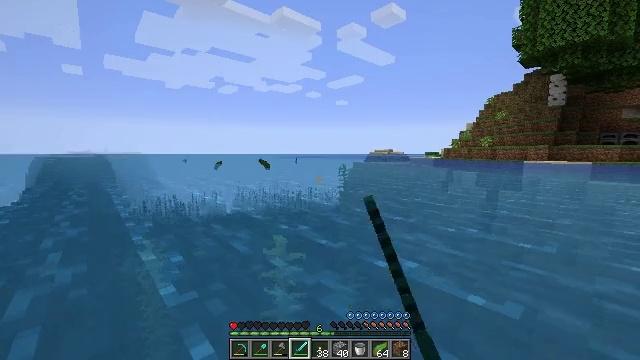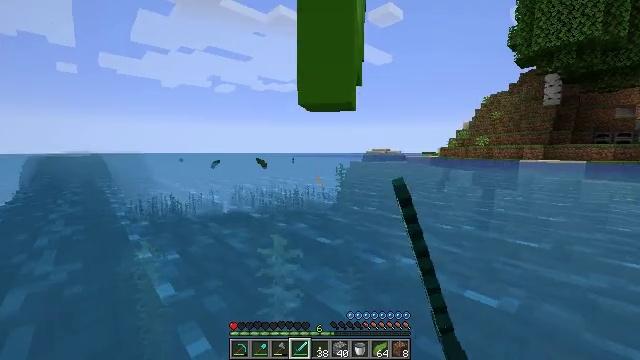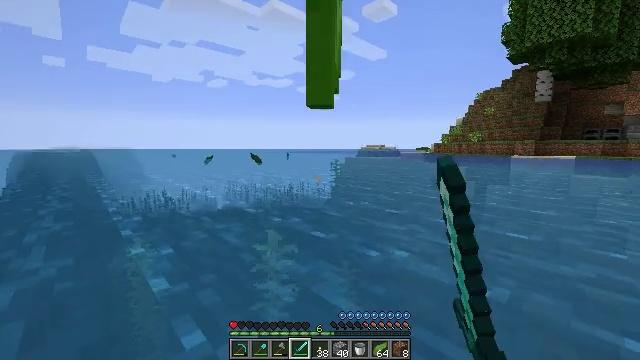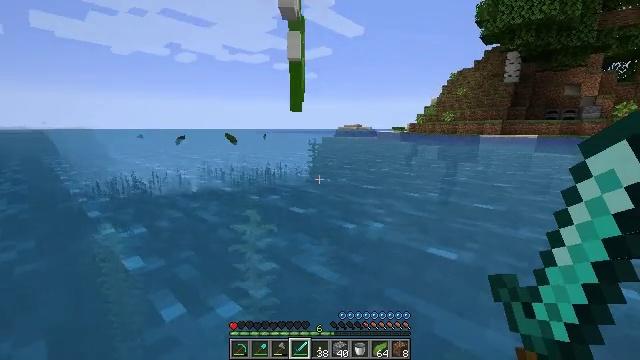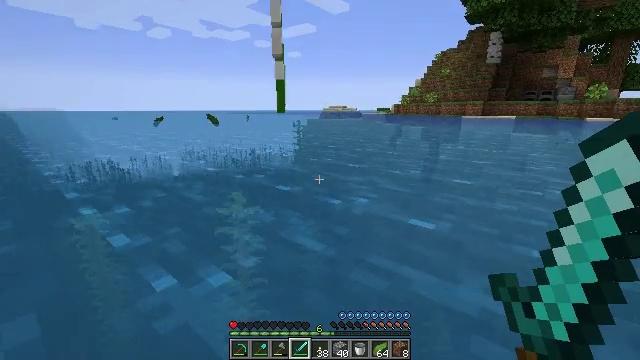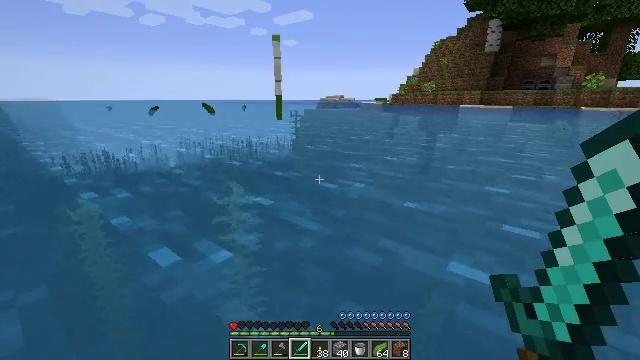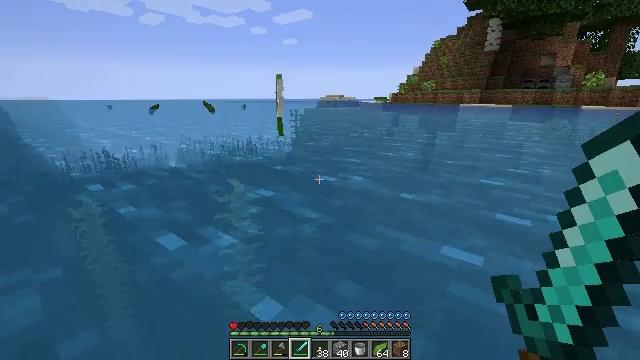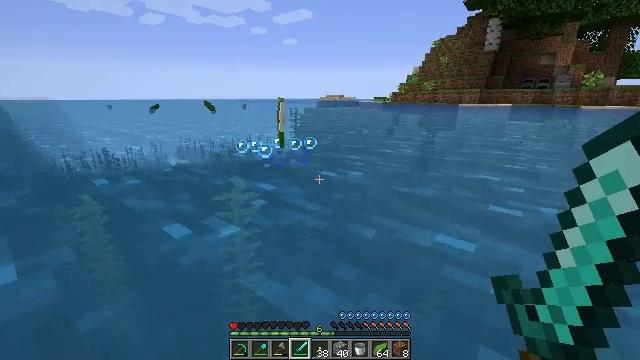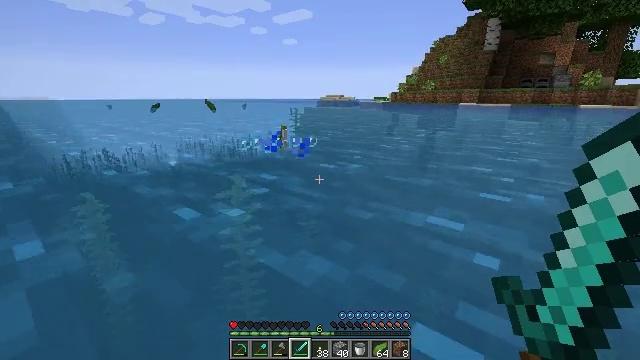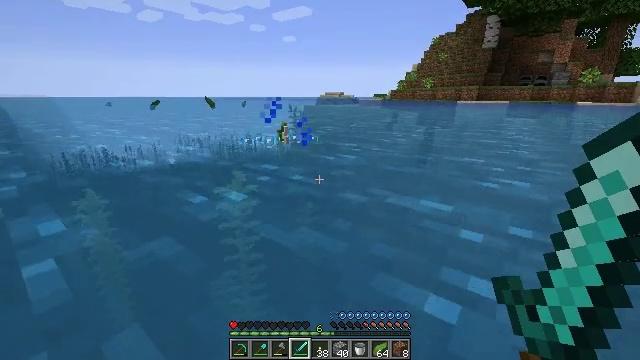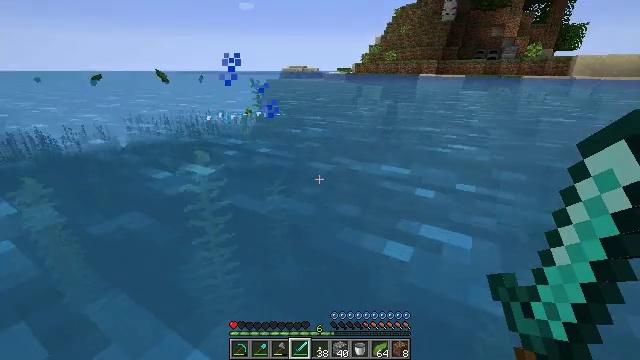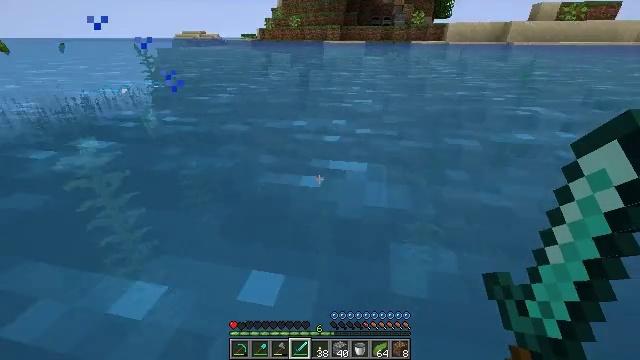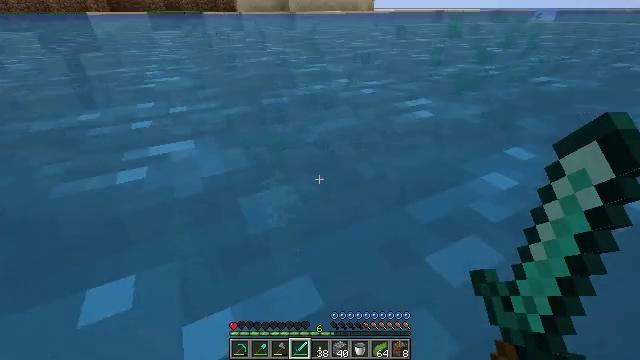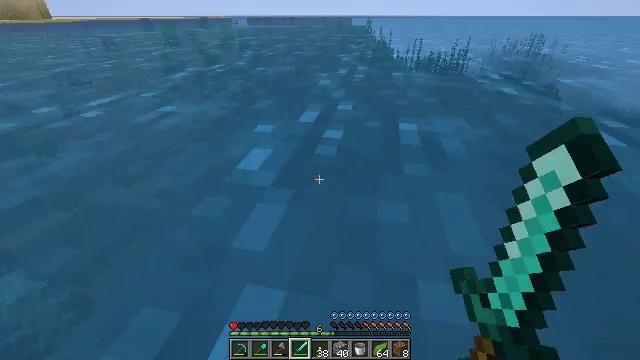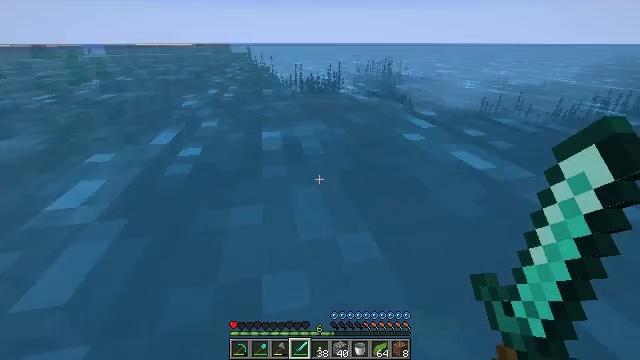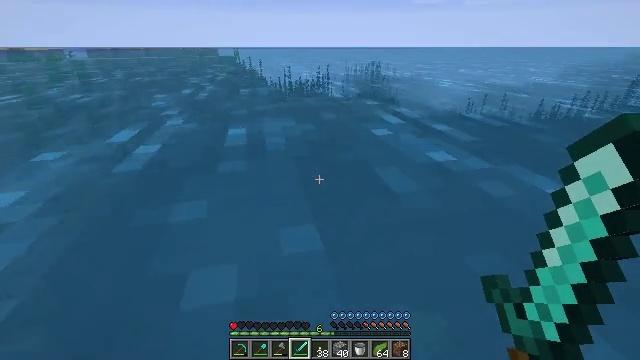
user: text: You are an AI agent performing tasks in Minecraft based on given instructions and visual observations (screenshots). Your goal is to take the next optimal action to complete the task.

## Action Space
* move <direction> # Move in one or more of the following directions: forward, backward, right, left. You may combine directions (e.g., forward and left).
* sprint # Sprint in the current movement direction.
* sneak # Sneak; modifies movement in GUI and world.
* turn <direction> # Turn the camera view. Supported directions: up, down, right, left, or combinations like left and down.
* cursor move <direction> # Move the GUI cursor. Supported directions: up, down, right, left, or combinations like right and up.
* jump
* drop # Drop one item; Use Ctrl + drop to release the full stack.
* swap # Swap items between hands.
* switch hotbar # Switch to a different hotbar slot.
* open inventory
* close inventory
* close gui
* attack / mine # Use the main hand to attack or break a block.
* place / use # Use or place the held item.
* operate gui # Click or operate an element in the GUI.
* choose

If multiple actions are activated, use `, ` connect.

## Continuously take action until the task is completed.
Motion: motion action
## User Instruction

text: Hunt a cod.
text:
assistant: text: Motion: no_op
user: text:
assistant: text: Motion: turn right
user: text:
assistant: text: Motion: move back, turn right and down
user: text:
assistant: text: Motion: move back, turn right and down
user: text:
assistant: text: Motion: move back, turn down
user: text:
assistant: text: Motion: move back
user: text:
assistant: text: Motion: move back
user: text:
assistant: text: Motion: move back
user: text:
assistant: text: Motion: move back
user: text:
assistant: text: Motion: move back, turn right and down
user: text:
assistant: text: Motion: move back, turn right and down
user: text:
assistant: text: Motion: move back, turn right and down
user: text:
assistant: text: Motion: move back and move right, turn right and up
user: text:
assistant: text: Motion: move back and move right, turn right and up
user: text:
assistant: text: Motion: move right, turn right
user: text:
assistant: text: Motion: move right
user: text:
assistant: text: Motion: move right
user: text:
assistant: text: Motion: move right
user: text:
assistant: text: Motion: move right
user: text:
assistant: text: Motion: move forward and move right
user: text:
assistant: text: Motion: move forward and move right, turn right and down
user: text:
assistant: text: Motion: move forward and move right, turn right and down
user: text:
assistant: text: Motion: move forward, turn right
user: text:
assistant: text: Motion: move forward, turn right
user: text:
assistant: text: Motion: move forward, sneak
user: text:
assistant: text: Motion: move forward, sneak
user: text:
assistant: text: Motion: move forward, sneak, turn up
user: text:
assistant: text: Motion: move forward, sneak, turn right and up
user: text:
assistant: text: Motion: move forward, sneak, turn right and up
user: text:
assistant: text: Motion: move forward, sneak, turn right and up